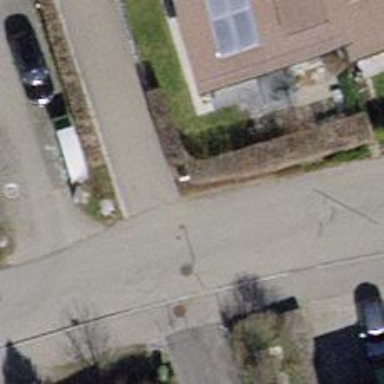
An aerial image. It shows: Hedge acting as barrier.